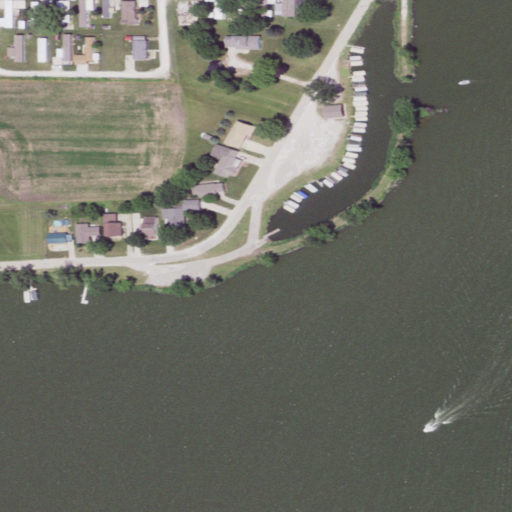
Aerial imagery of cape in Iowa named Drillings Point containing open water, low intensity development, medium intensity development, cultivated crops, open development, herbaceous wetlands, high intensity development, and barren land